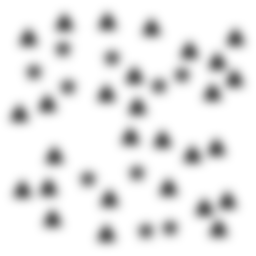
Squares: 0
Triangles: 28
Stars: 10
Total shapes: 38